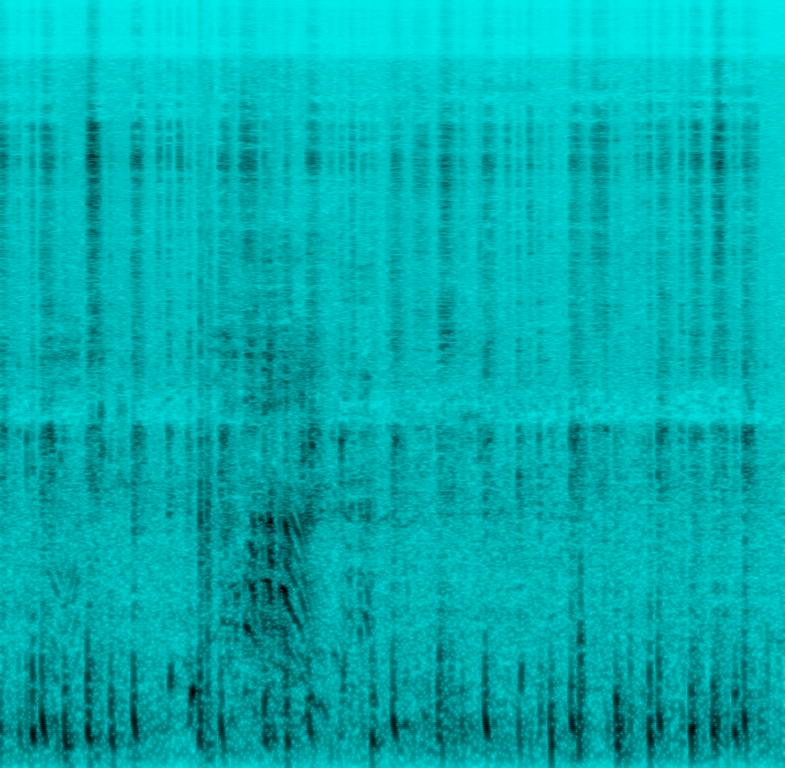
This song is an amateur recording of a person beatboxing. The sound is produced using the mouth. This features sounds of the kick, snare and hi-hat. There are no other instruments in this song. There is no vocal melody apart from the beatbox itself.